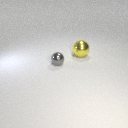
large yellow metal sphere behind small gray metal sphere